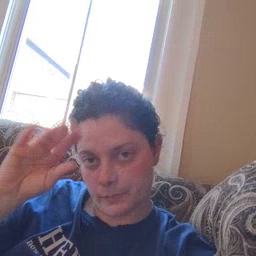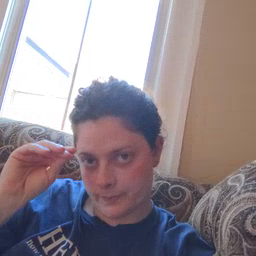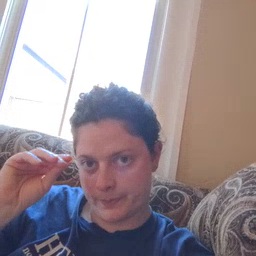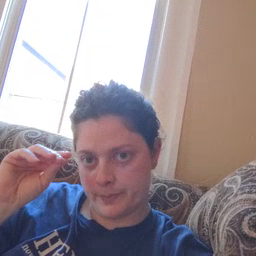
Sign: cowboy